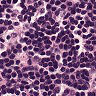
Metastatic tissue present: no